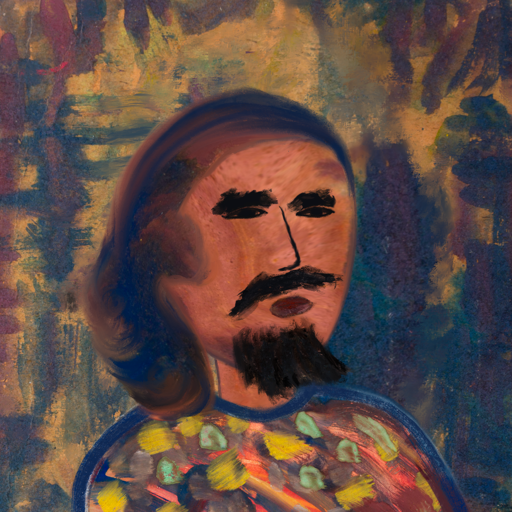
Background: InTheSun, Head And Neck Side: Mother_And_Son_Mother, Face Side: Mosgoul, Bust: Mother_And_Son_Mother, Hair Side: Mother_And_Son_Son, Head Accessory: Blank, Second Necklace: Blank, Necklace: Blank, Baby: Blank